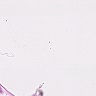
Metastatic tissue present: no